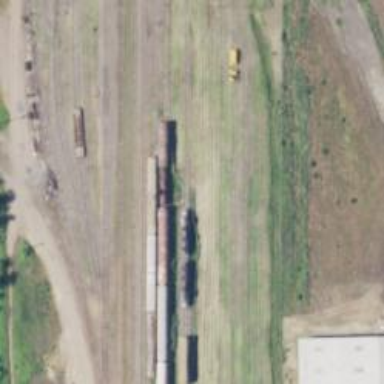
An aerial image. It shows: Railway siding for service.